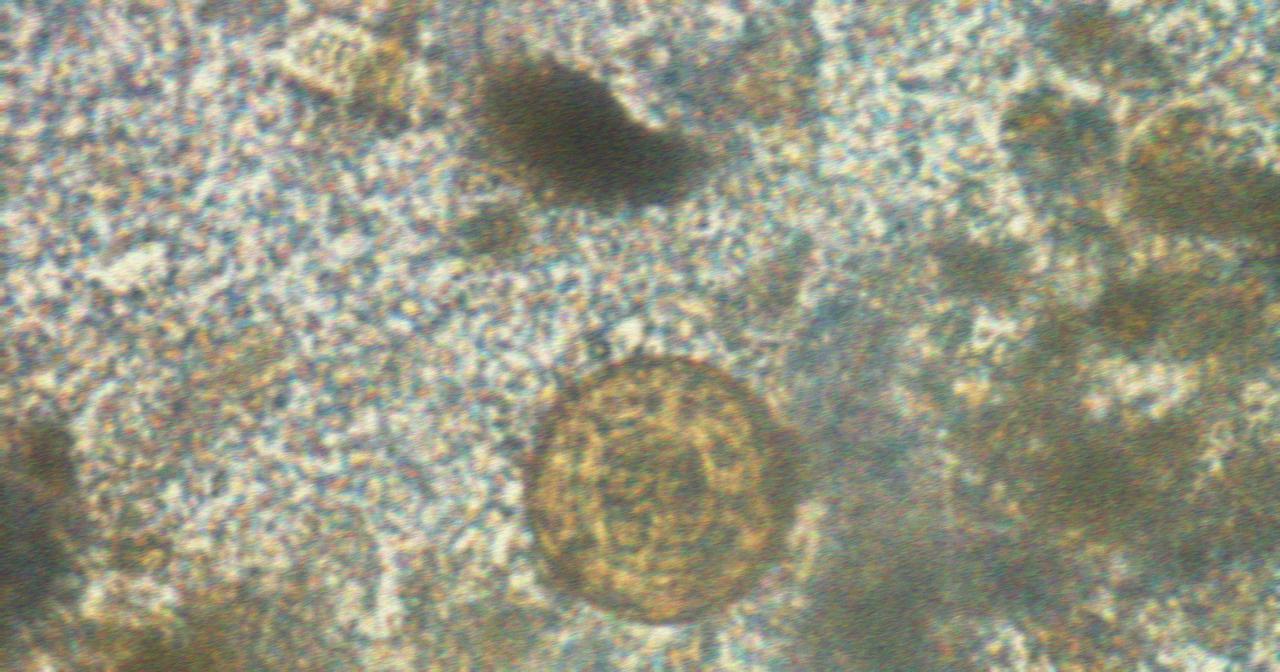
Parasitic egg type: Hymenolepis diminuta